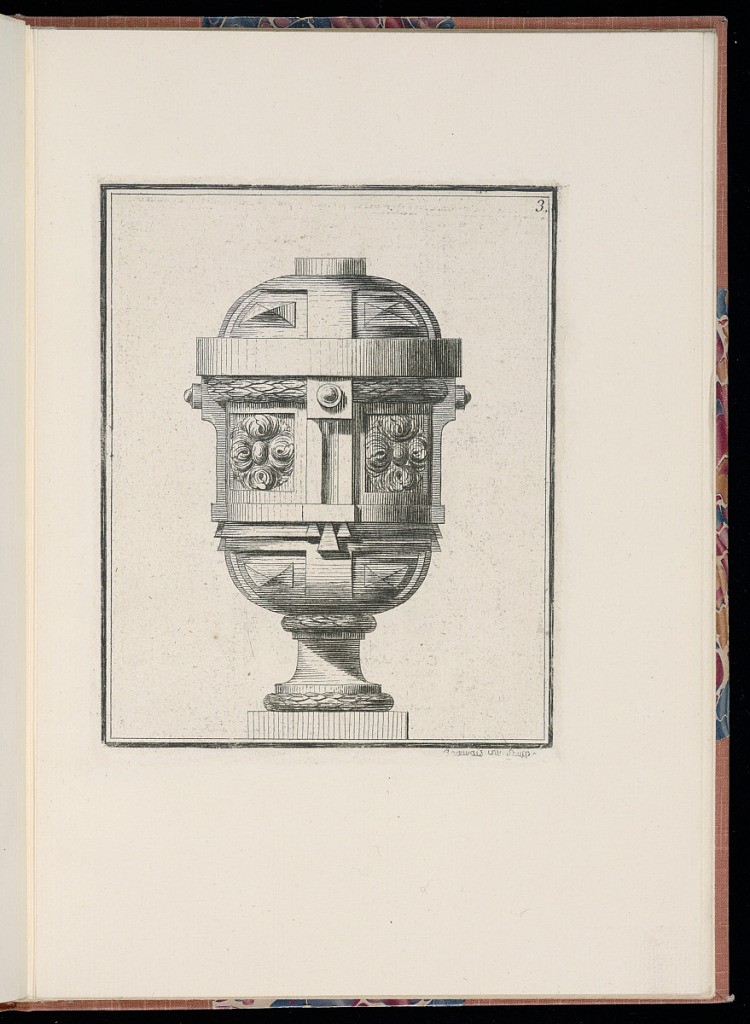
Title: Ornamental Vase Design
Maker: Jacques-Philippe de Beauvais, French, 1739 – 1781
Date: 1760-1764
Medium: Etching on laid paper
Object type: Print
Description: Oval, lidded vase. The vase is decorated with coffers on the top and on the bottom of the belly; around the middle of the vase is adorned with rosettes set within coffers. The foot of the vase has bands of laurel leaves, and the vase is elevated on a low plinth. The plate is signed and numbered.